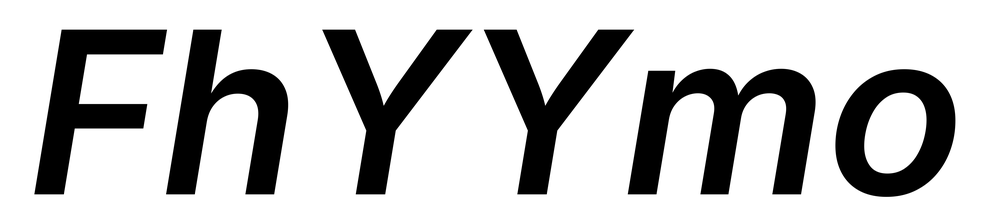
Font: Inter-Italic_SemiBold_Italic